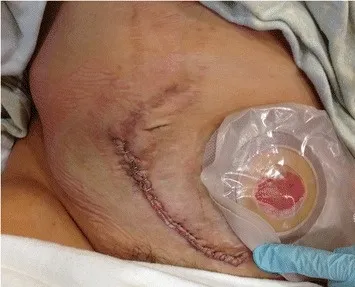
The cesarean incision follows along the previous midline laparotomy and rectus abdominis donor incision. Once the incision is opened, the inferior epigastric vessels, the vascular pedicle for the posterior myocutaneous flap, are identified and preserved.
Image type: medical_photograph (other_medical_photograph)